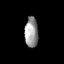
Tissue: skin
Cell type: Others
Senescence score: 0.7522
Nuclear area (px): 402
Mean DAPI intensity: 150.261